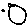
Label: circle